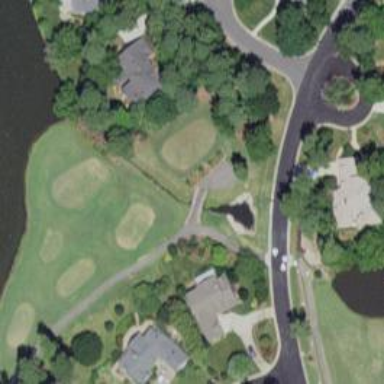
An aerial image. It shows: Path for both roads and golfers.